Question: I have these two tables in a MySQL database that are dependent on each other.
Currently the field in 'Table 2' needs to be a date formatted as 'yyyy-mm-dd hⓂ️s'
But I'm trying to get it to be one year and on the first day from the field or the Renewal Month field in 'Table1', like: '2014-03-01 12:00:00'
I've been trying to Update them based on the and the field but nothing gives me the result im looking for, how can I do this?

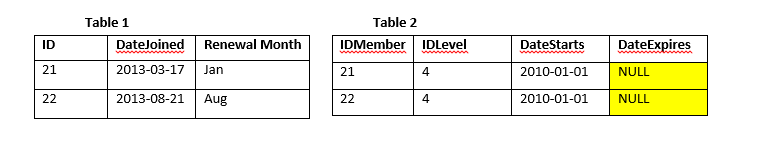
Answer: Here you go. You're going to do an update, joining the two tables (1 and 2) along with a derived table of month names to map to a month number. You're setting 't2.DateExpires' to a concatenation of values from the join.
Here's a demo of it working: <URL>
'''
UPDATE 'Table1' AS 't1'
INNER JOIN 'Table2' AS 't2'
ON 't2'.'IDMember' = 't1'.'ID'
INNER JOIN (
SELECT '01' AS 'number', 'Jan' AS 'name'
UNION SELECT '02', 'Feb'
UNION SELECT '03', 'Mar'
UNION SELECT '04', 'Apr'
UNION SELECT '05', 'May'
UNION SELECT '06', 'Jun'
UNION SELECT '07', 'Jul'
UNION SELECT '08', 'Aug'
UNION SELECT '09', 'Sep'
UNION SELECT '10', 'Oct'
UNION SELECT '11', 'Nov'
UNION SELECT '12', 'Dec'
) AS 'm' ON 'm'.'name' = 't1'.'RenewalMonth'
SET 't2'.'DateExpires' = CONCAT(
IF(YEAR('t1'.'DateJoined'), YEAR('t1'.'DateJoined'), YEAR(NOW())) + 1,
'-', 'm'.'number', '-01 00:00:00')
'''